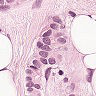
Metastatic tissue present: yes